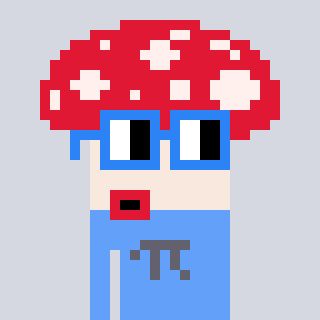
a pixel art character with square blue glasses, a mushroom-shaped head and a blue-colored body on a cool background